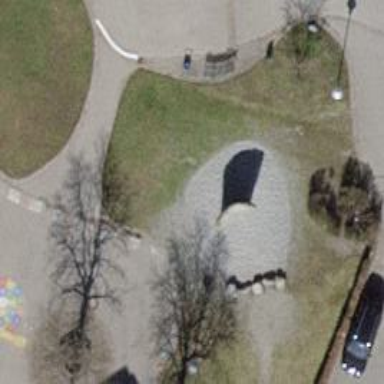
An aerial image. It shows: Playground featuring climbing wall.